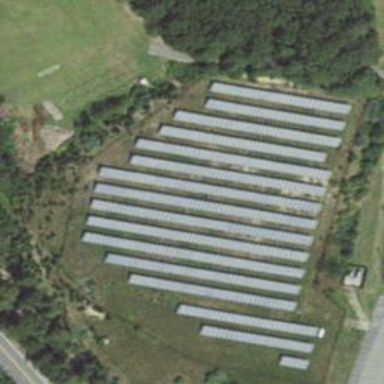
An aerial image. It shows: Solar photovoltaic power plant enclosed by fence. It generates electricity.